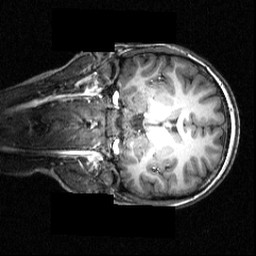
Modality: T1w
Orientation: coronal
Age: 19
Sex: female
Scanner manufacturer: siemens
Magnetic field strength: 3.951 T
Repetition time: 1.5 s
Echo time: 0.00335 s